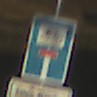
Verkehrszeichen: SackgasseRadverkehrDurchlaessig
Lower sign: HinweisGeaenderteVorfahrtVerkehrsfuehrungVerkehrsregelung3
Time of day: SunriseSunset
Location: Outdoor (Nature)
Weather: Clear
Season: NotSpecified
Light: Natural